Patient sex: M
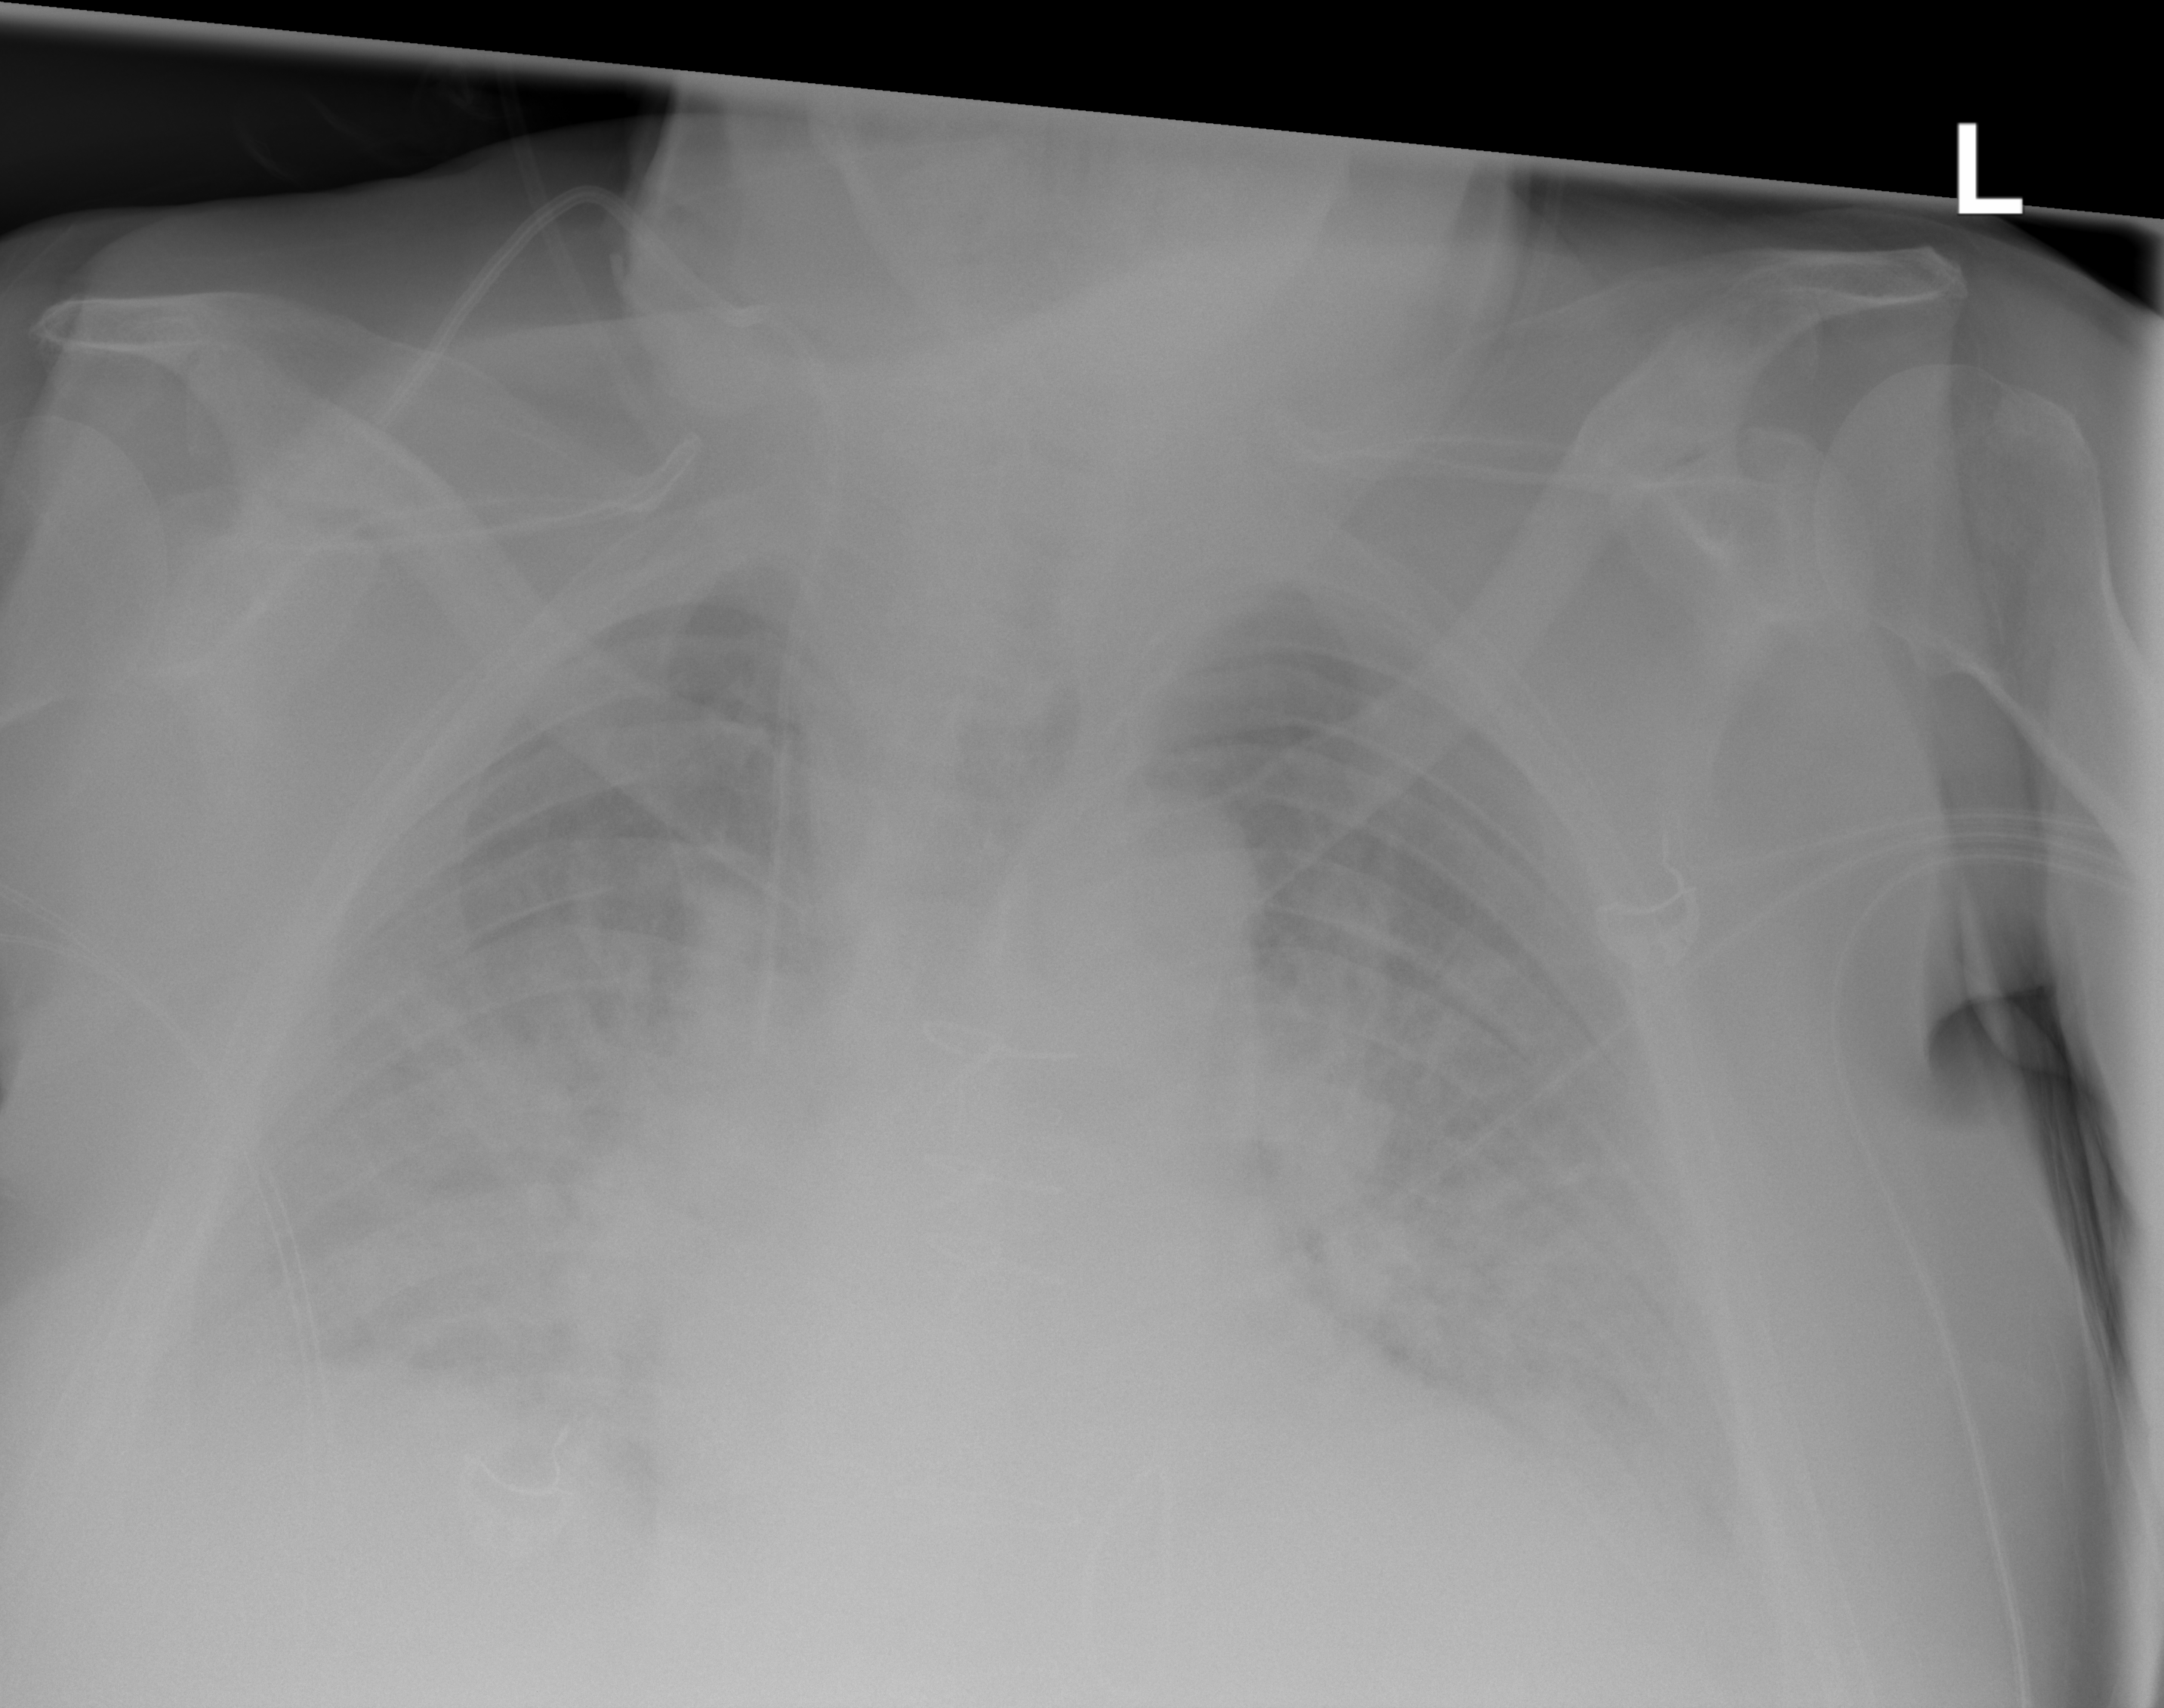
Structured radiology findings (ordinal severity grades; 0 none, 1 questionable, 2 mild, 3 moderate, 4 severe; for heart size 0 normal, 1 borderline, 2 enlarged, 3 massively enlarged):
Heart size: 2
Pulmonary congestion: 3
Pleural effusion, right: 3
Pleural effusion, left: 3
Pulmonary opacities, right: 3
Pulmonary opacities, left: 3
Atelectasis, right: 2
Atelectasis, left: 2